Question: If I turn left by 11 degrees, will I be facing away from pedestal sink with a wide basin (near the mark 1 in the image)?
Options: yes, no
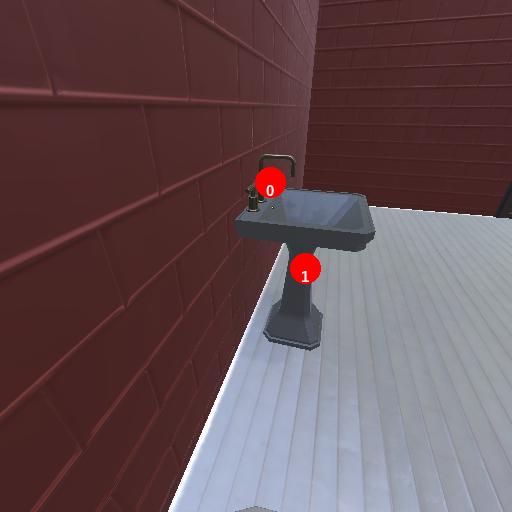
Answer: yes